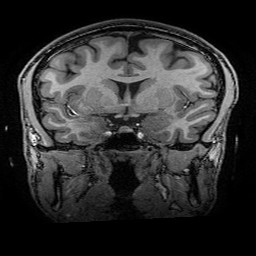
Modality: T1w
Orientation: sagittal
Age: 22
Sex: male
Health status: healthy